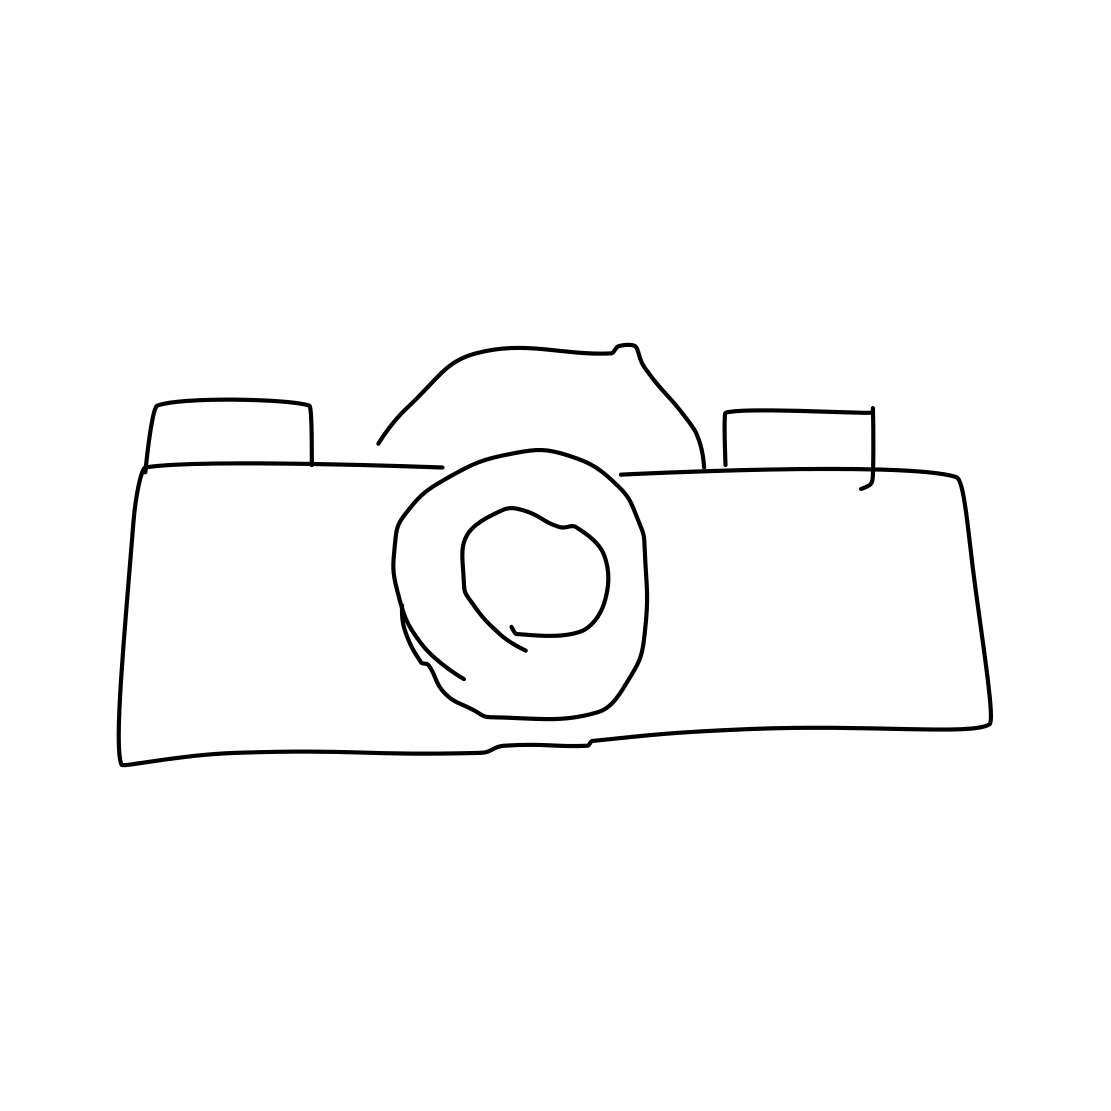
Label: camera